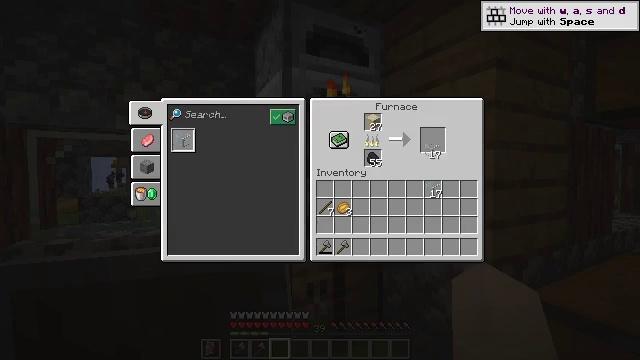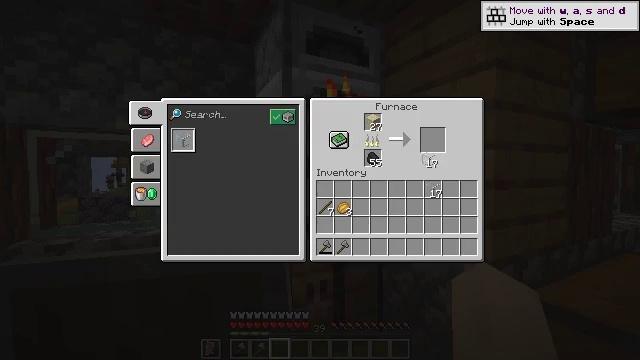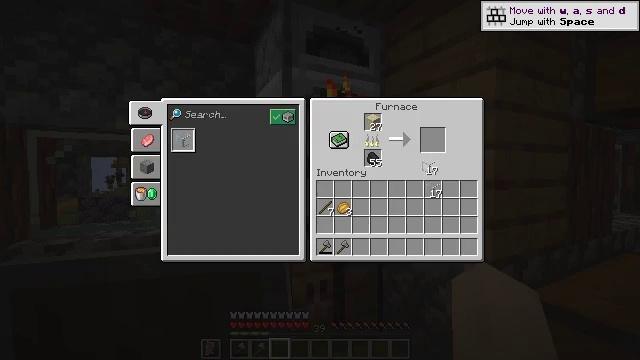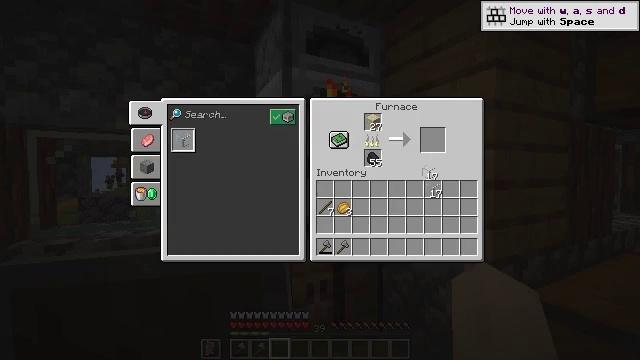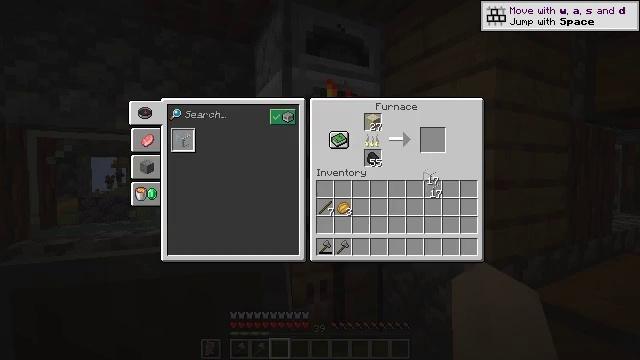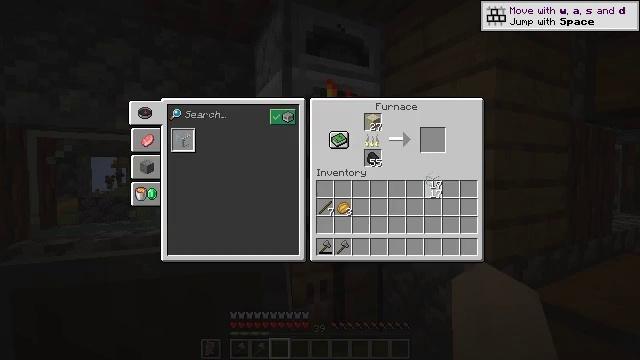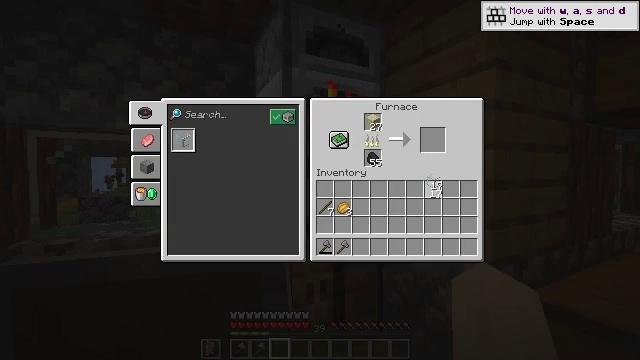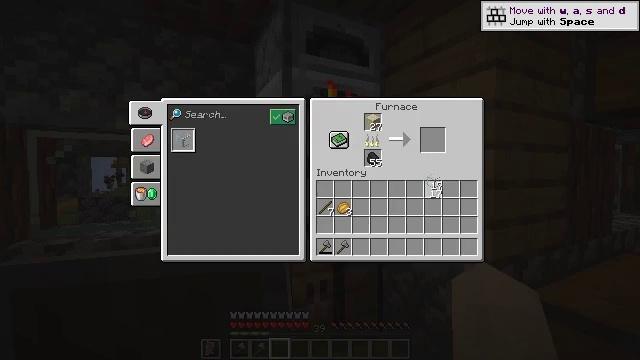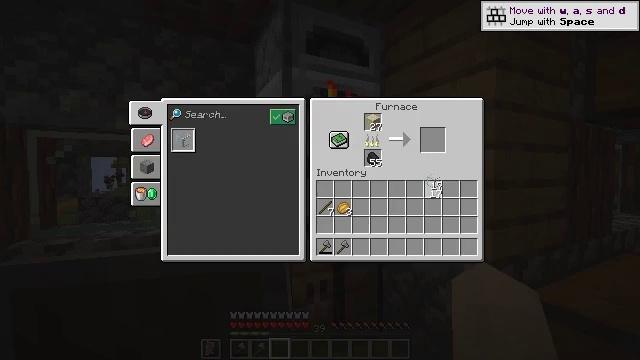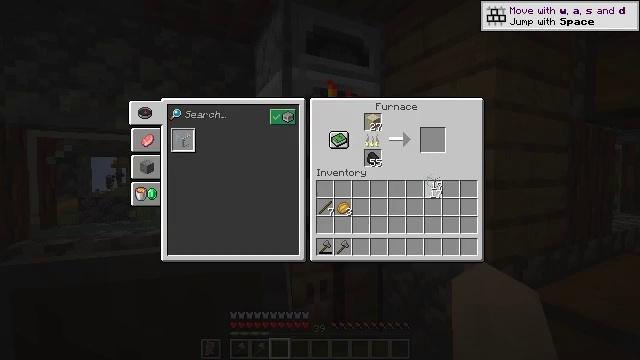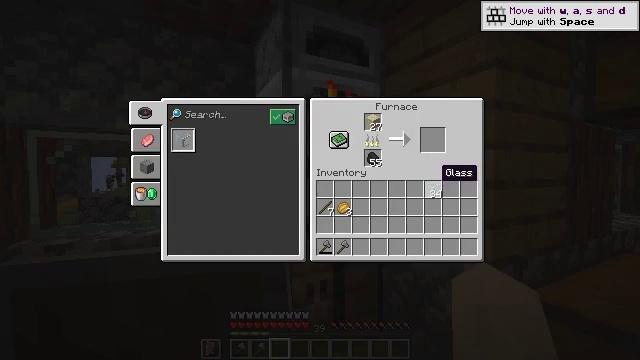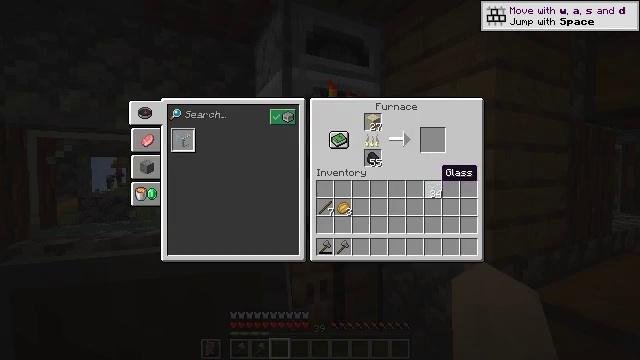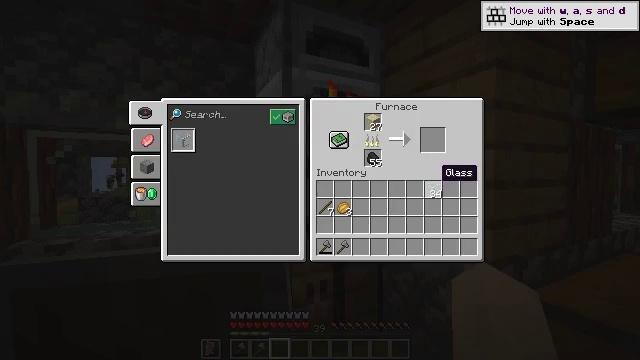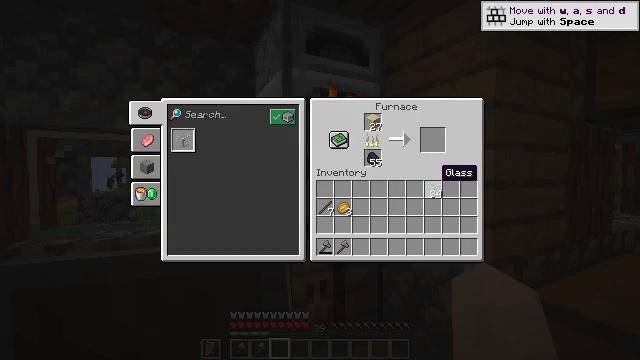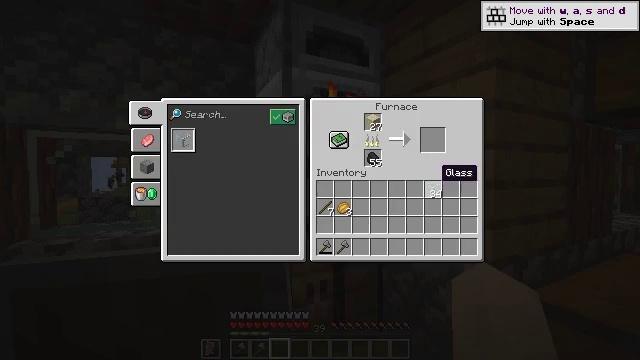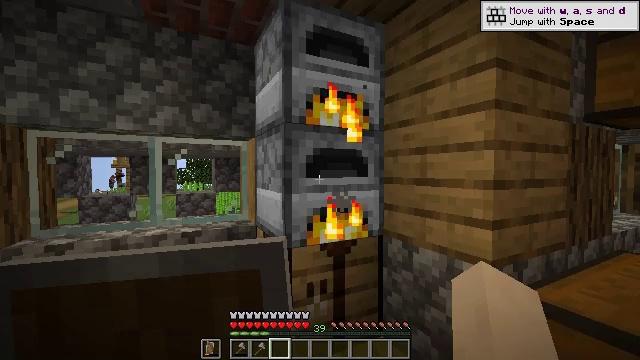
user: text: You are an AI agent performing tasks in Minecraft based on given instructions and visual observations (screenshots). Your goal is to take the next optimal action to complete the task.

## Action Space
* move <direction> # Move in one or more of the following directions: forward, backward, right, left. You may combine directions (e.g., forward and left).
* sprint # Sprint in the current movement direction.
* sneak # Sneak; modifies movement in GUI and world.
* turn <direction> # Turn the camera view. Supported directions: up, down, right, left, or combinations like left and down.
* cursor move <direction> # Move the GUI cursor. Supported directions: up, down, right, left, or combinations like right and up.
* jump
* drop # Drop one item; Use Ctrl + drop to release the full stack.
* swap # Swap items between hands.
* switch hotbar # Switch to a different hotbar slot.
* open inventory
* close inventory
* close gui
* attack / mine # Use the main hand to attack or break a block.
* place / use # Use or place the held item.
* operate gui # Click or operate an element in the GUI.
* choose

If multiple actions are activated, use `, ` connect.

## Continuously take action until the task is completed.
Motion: motion action
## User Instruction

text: Collect materials from the oak fence gate.
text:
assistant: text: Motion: cursor move down, open gui
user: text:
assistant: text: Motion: cursor move down
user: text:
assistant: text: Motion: no_op
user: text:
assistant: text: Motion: no_op
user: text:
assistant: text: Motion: no_op
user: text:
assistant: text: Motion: no_op
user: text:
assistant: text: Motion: operate gui
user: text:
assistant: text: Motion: operate gui
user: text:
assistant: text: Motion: operate gui
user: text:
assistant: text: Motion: no_op
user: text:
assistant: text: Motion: no_op
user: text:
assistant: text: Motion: no_op
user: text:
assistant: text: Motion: no_op
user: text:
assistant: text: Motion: no_op
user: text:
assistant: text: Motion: no_op
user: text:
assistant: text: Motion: close gui
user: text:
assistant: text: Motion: open inventory
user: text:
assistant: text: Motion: turn right, open inventory
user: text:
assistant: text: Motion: turn right and down
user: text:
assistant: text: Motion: turn right and down
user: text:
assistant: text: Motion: no_op
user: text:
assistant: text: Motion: no_op
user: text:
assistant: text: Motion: no_op
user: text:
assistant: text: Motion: move forward, turn left
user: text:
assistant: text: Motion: move forward
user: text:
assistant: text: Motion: move forward, turn right and up
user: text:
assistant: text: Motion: move forward, turn right and down
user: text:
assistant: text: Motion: move forward, turn right and down
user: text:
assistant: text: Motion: no_op
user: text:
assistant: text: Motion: no_op